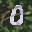
Label: 0